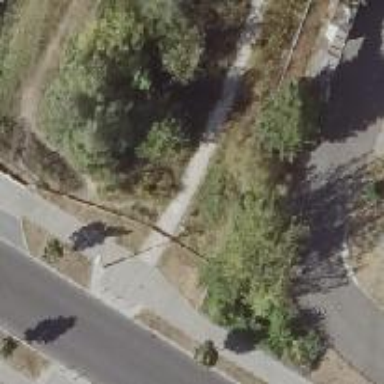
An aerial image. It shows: Footway with concrete surface.